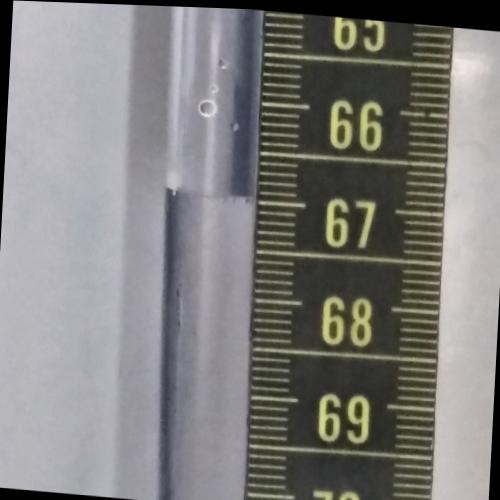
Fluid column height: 67.0 cm